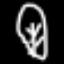
Label: leaf